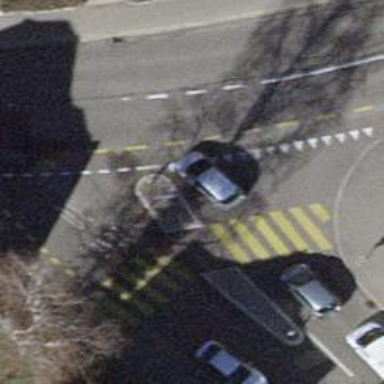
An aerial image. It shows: Uncontrolled footway crossing with markings.